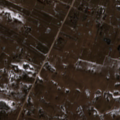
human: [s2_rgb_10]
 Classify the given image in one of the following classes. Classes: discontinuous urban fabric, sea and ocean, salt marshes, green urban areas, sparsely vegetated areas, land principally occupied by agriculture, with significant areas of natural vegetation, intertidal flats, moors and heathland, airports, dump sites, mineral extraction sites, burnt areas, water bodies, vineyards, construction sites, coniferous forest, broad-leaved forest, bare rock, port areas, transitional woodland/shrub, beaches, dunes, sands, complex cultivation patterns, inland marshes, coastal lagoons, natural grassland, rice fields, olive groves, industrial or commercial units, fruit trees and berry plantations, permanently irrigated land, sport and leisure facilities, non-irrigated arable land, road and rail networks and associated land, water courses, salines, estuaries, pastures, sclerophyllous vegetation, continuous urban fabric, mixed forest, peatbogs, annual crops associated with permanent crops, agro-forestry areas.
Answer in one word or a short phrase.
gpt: non-irrigated arable land, complex cultivation patterns, land principally occupied by agriculture, with significant areas of natural vegetation